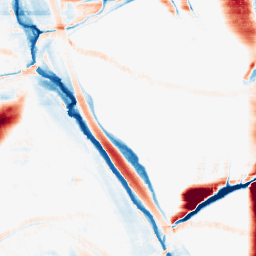
Category: morphological
Decomposition family: morphological_rect
Decomposition parameters: operation: average
width: 50
height: 10
Upsampling method: cubic_catmull_rom
Upsampling parameters: scale: 2
Upsampling scale: 2